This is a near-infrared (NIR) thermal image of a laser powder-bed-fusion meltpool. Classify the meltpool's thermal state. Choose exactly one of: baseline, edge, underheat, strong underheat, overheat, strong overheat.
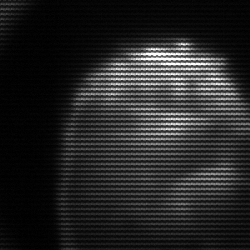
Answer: edge